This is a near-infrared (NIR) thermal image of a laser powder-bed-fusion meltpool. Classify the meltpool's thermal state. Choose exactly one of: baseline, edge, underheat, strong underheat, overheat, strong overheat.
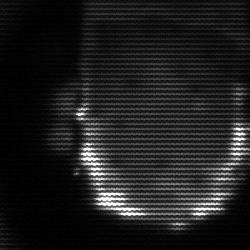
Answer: baseline